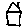
Label: house